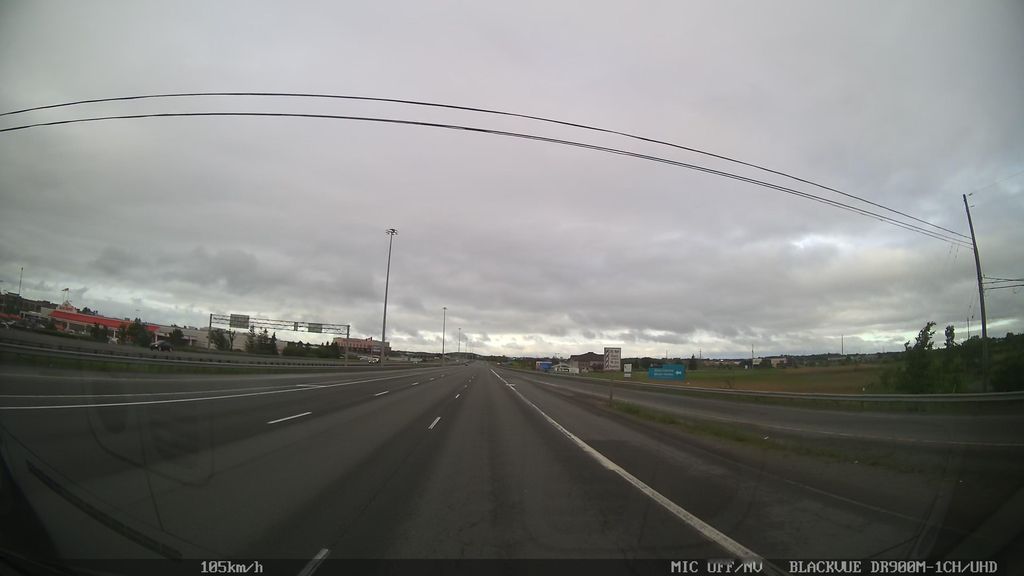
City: ottawa-gatineau